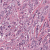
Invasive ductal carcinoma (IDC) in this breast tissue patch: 1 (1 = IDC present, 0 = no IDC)